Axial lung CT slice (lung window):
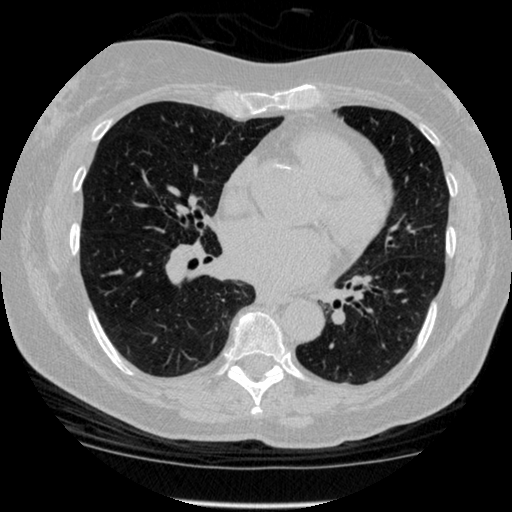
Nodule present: no